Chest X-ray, PA view. Patient: 63 years old, sex F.
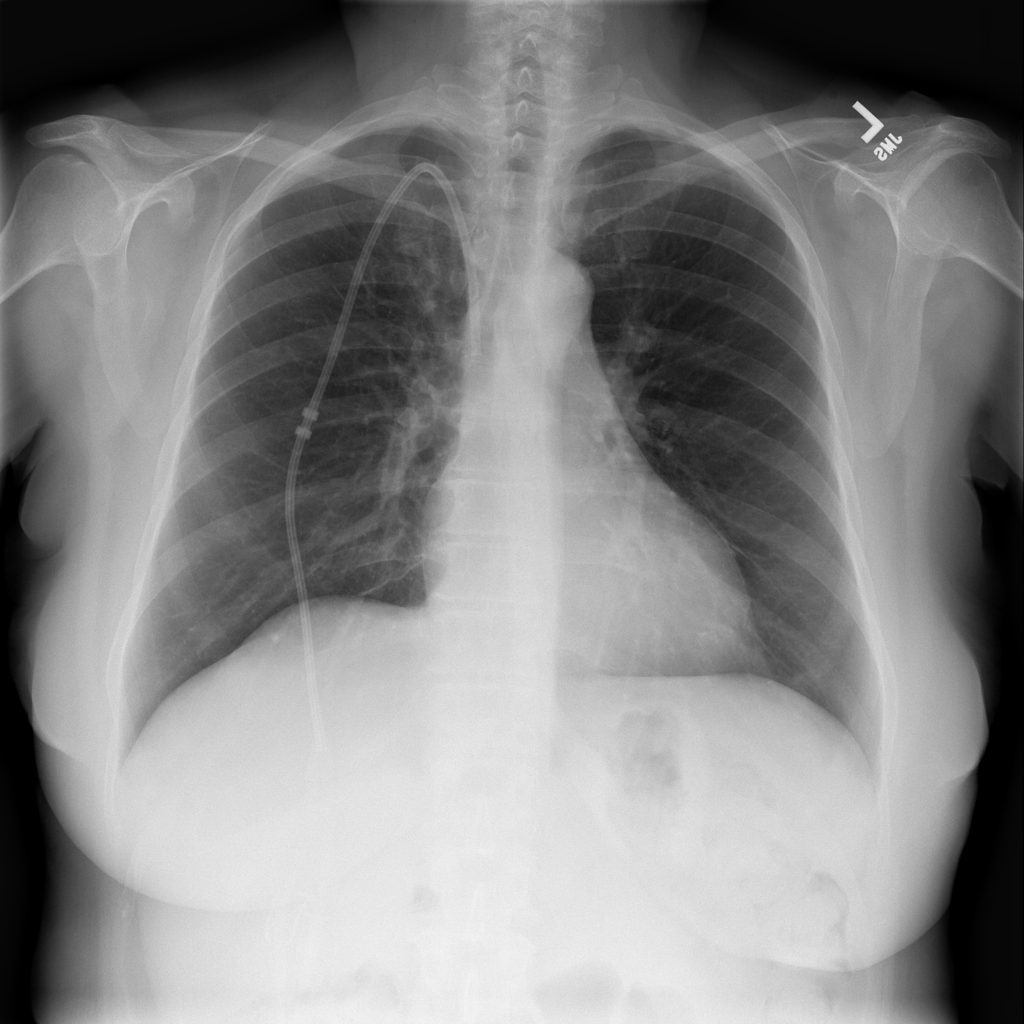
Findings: No Finding